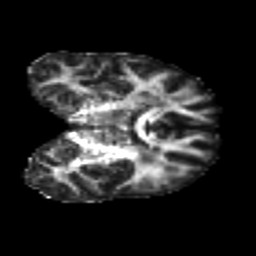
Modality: FA
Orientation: coronal
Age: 24
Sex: male
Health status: healthy
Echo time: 0.074 s